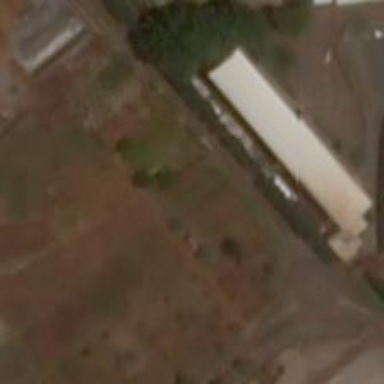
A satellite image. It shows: Industrial building.